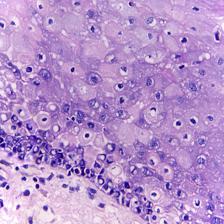
Diagnosis: OSCC